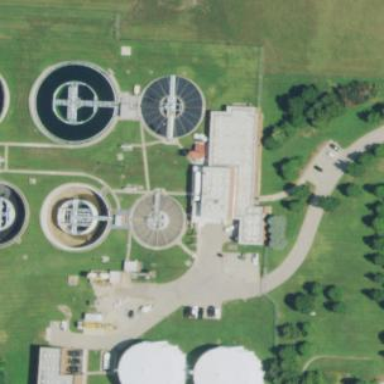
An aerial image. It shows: Institutional area featuring water works.